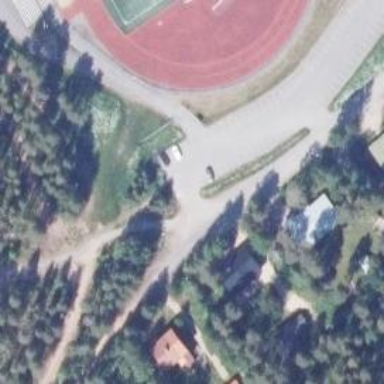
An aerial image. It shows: Footway road passing through track in leisure land.